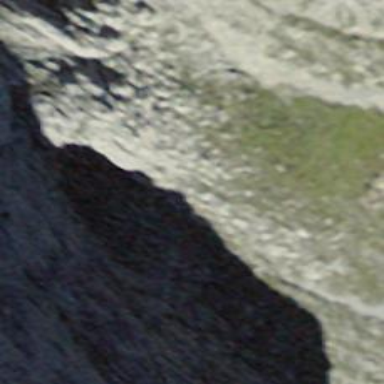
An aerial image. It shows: Cliff in nature.